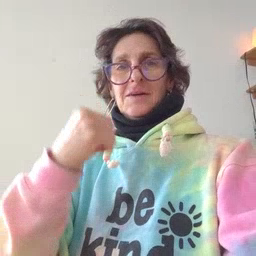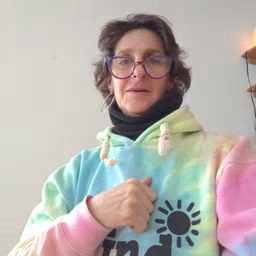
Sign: black